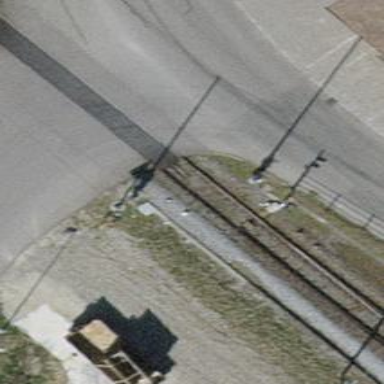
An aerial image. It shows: Railway switch.